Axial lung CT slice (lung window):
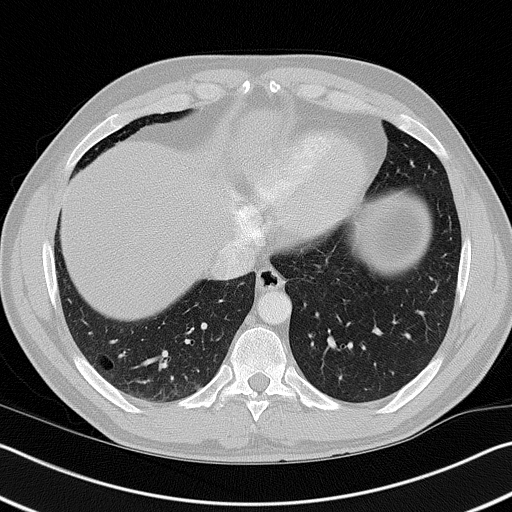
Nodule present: no